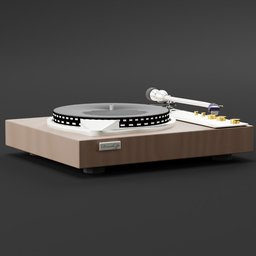
Label: electronics